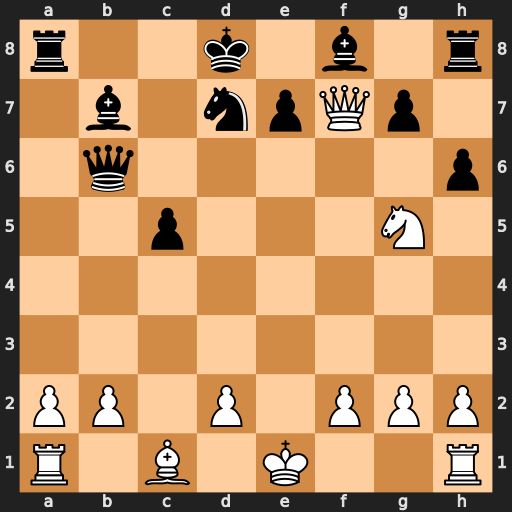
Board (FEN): r2k1b1r/1b1npQp1/1q5p/2p3N1/8/8/PP1P1PPP/R1B1K2R
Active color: w
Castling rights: KQ
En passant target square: -
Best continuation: Ne6+ Qxe6+ Qxe6